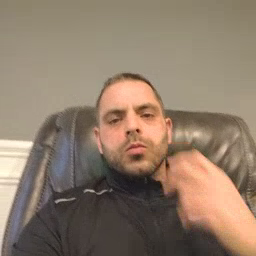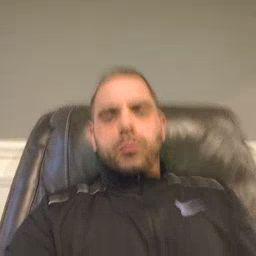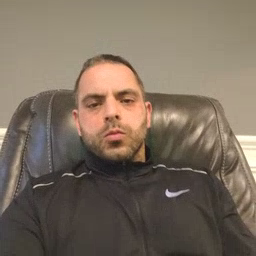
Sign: gum